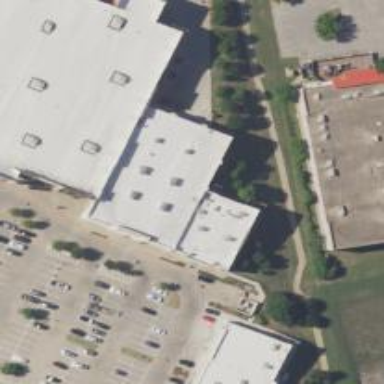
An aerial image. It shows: Retail building.